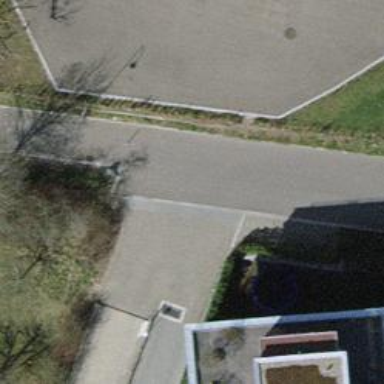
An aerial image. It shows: Bollard.